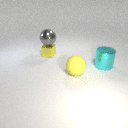
large gray metal sphere above small yellow metal cube